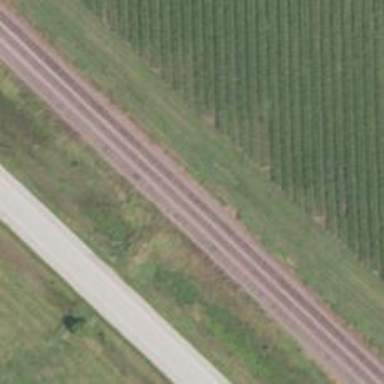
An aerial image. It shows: Railway level crossing.